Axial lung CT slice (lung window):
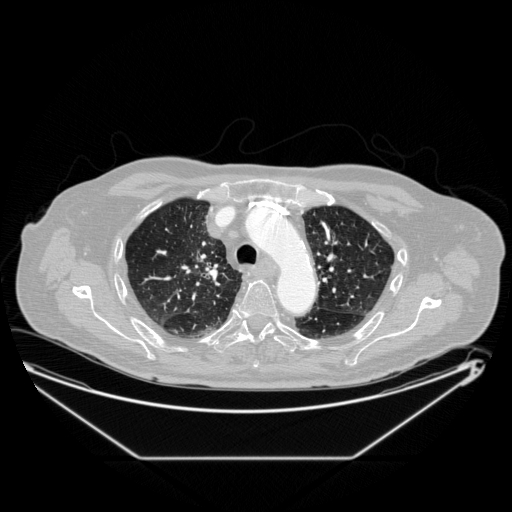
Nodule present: no